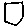
Label: hexagon